Question: Each ticket office is allowed a queue.
Its maximum length is QueueCapacity1 and QueueCapacity2 installed 10 people.
When a new application is received, its processing is performed
order:
- if a client of the first type arrives and the queue to the first cash desk is not complete, then the customer is put into this queue, otherwise, if the queue is not full to the 2 ticket offices, it goes to the queue to the cashier No. 2;- if both queues are full, then the client proceeds to the ticket machine;- if a second type client arrives and the queue to the second ticket office is not complete, the client "Placed" there, otherwise it goes to the vending machine to purchase a ticket.

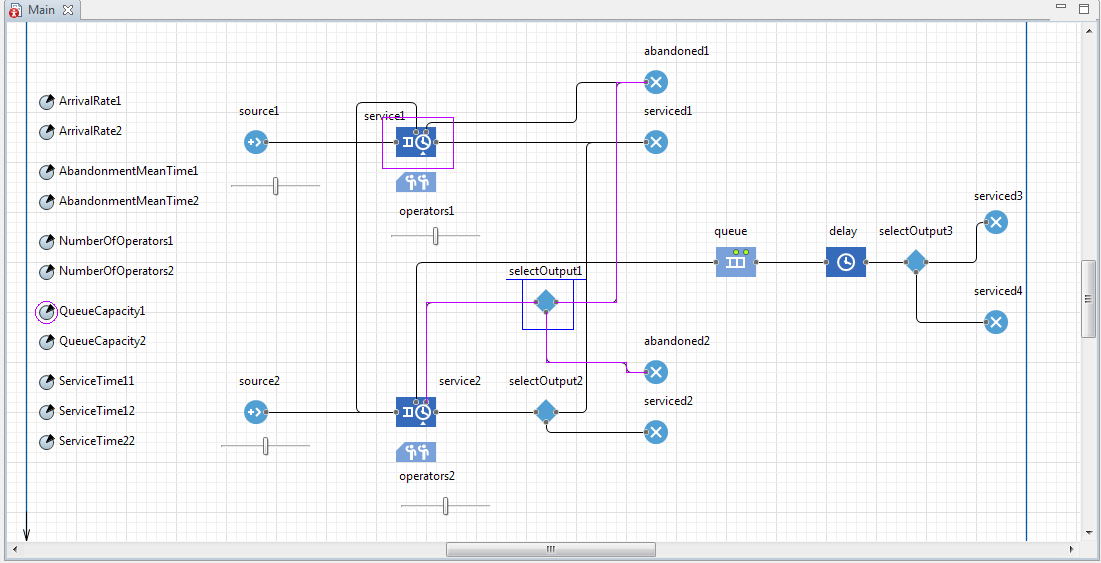
Answer: What about this? Not sure if I understood your question, but this is how I would set a condition using selectOutput5 to solver your problem.
<URL>
<URL>